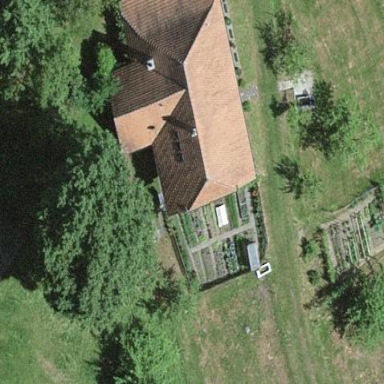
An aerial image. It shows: Farm building.